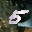
Label: 5